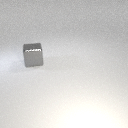
large gray metal cube